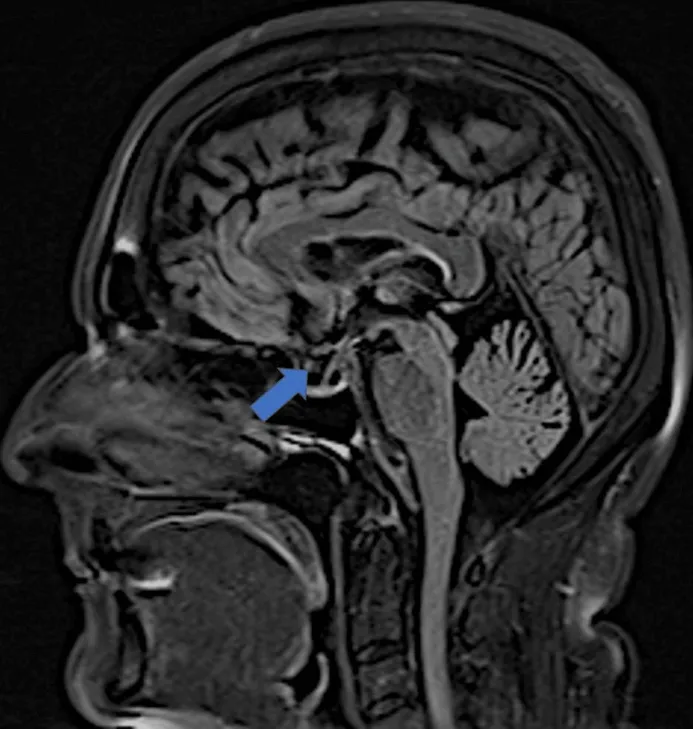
Sagittal FLAIR images of a 63-year-old patient with TGA and bilateral PAC. The blue arrows show the compressed pituitary gland and its pituitary stalk.
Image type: radiology (mri)